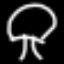
Label: mushroom